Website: walmart
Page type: address-validator
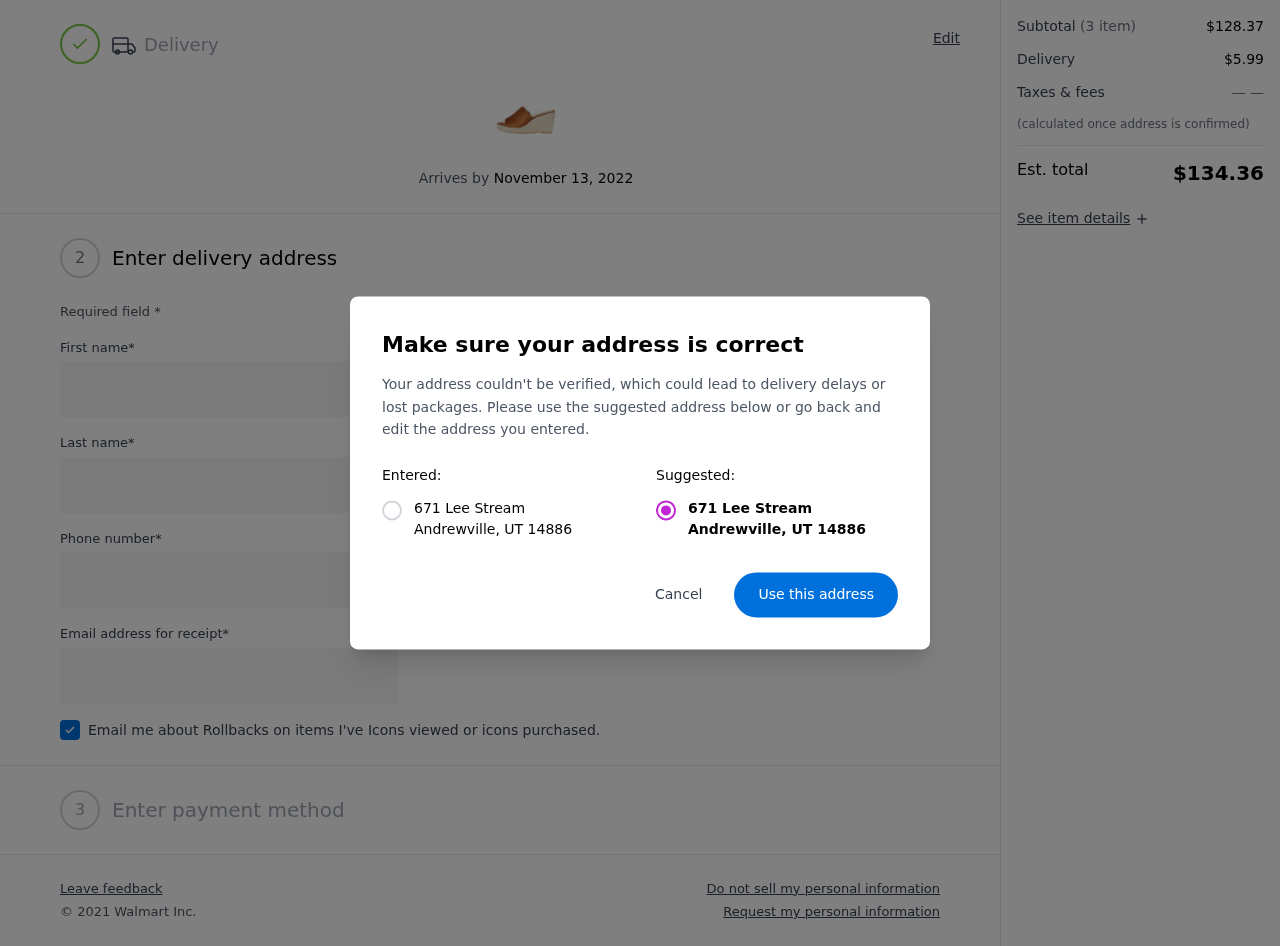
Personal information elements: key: PII_CITY
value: Andrewville
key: PII_POSTCODE
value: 14886
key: PII_STATE_ABBR
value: UT
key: PII_STREET
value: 671 Lee Stream
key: PII_FIRSTNAME
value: Lawrence
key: PII_LASTNAME
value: Price
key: PII_STREET2
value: Suite 366
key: PII_PHONE
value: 4993216699
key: PII_EMAIL
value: lawrenceprice@hotmail.com
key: PII_POSTCODE_FULL
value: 14886
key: PII_POSTCODE_NUMERIC
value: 14886
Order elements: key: ORDER_DELIVERY_DATE
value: November 13, 2022
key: ORDER_SUBTOTAL
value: $128.37
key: ORDER_SHIPPING_COST
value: $5.99
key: ORDER_TOTAL
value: $134.36